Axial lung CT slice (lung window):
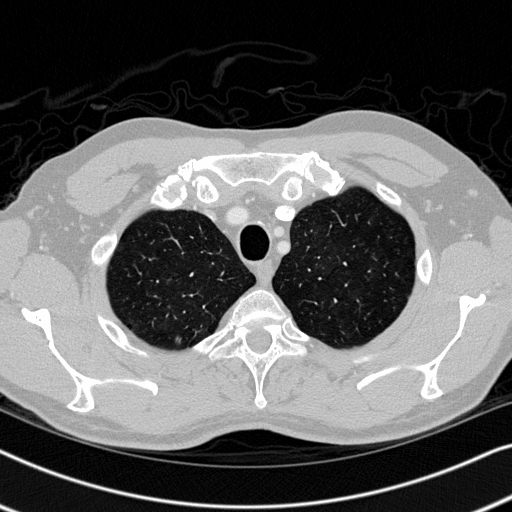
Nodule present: yes
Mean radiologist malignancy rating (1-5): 2.75